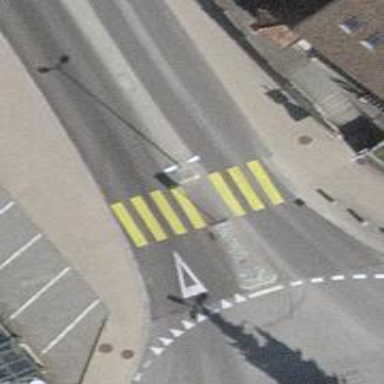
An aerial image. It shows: Uncontrolled zebra crossing with central island.